Interaction volume radius: 5 \u00c5
Interaction volume height: 25 \u00c5
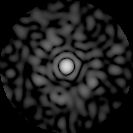
Disorder parameter: 0.8445